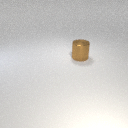
large brown metal cylinder